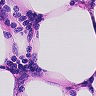
Metastatic tissue present: no